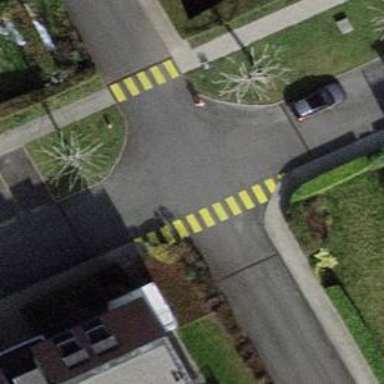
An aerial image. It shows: Marked road crossing.